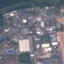
Label: Industrial